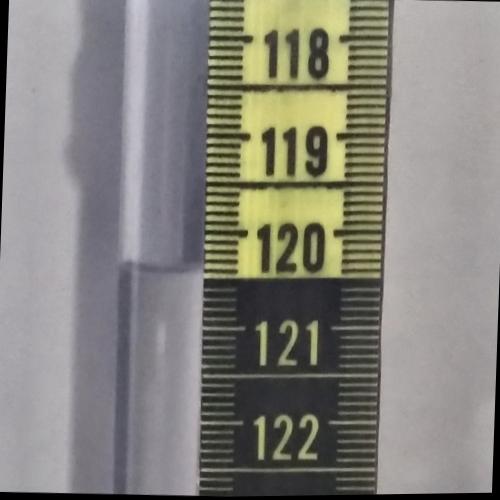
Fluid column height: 120.4 cm